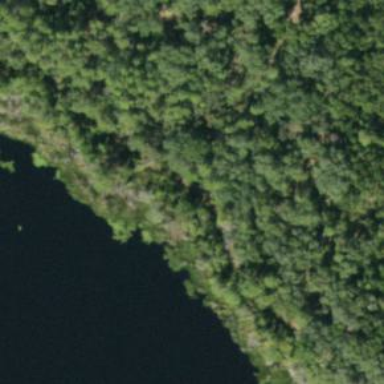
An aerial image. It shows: Mixed woodland area with various types of leaves.